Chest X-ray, PA view. Patient: 29 years old, sex F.
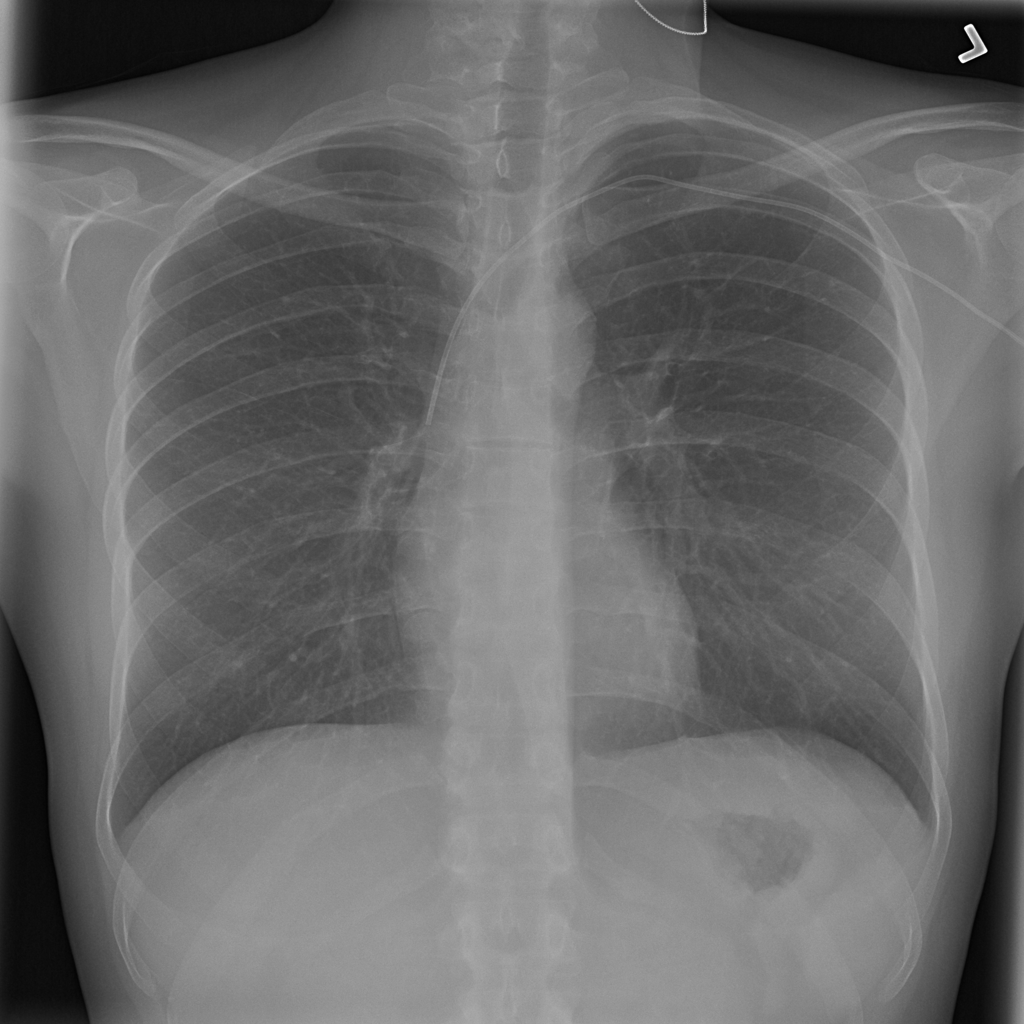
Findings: No Finding